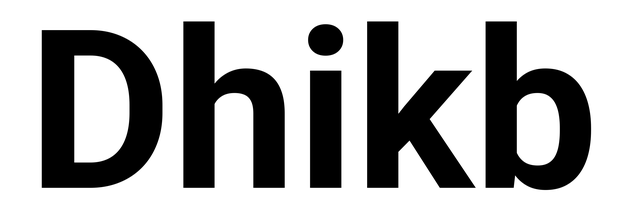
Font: Roboto_Bold